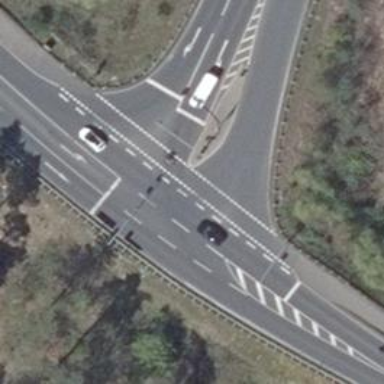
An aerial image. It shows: Road with traffic signals.